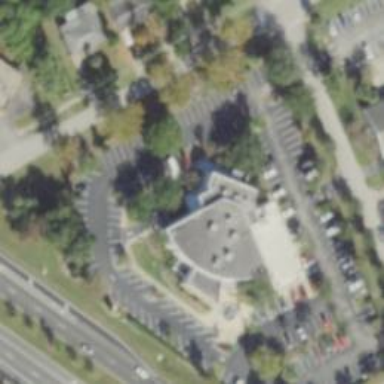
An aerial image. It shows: Public building.